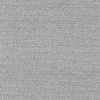
Atmospheric dust classification: dusty